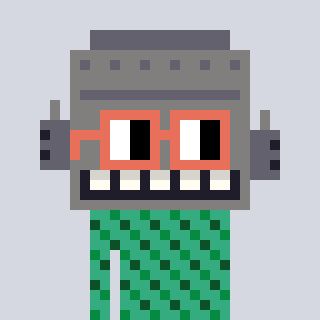
a pixel art character with square orange glasses, a robot-shaped head and a teal-colored body on a cool background